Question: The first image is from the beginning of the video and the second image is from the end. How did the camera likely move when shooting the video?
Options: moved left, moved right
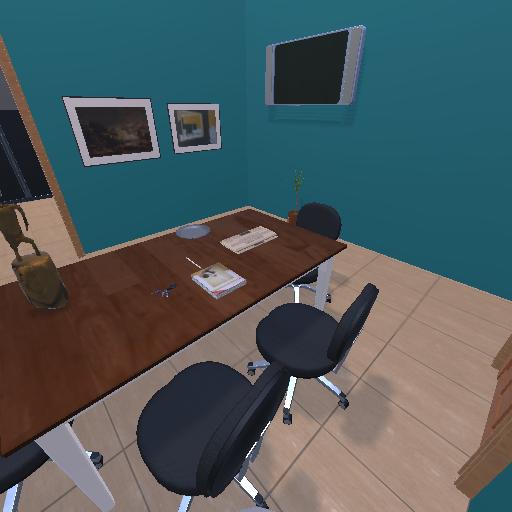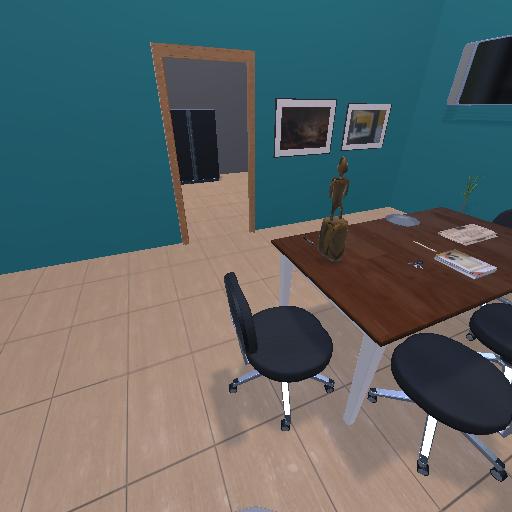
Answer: moved left